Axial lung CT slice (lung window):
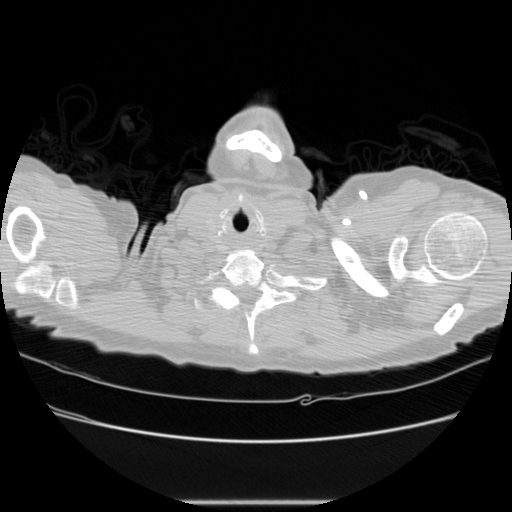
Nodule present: no